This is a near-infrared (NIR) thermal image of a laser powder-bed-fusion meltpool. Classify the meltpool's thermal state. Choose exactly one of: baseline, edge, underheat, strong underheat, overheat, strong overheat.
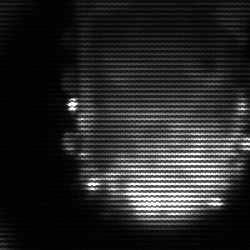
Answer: baseline